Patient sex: F
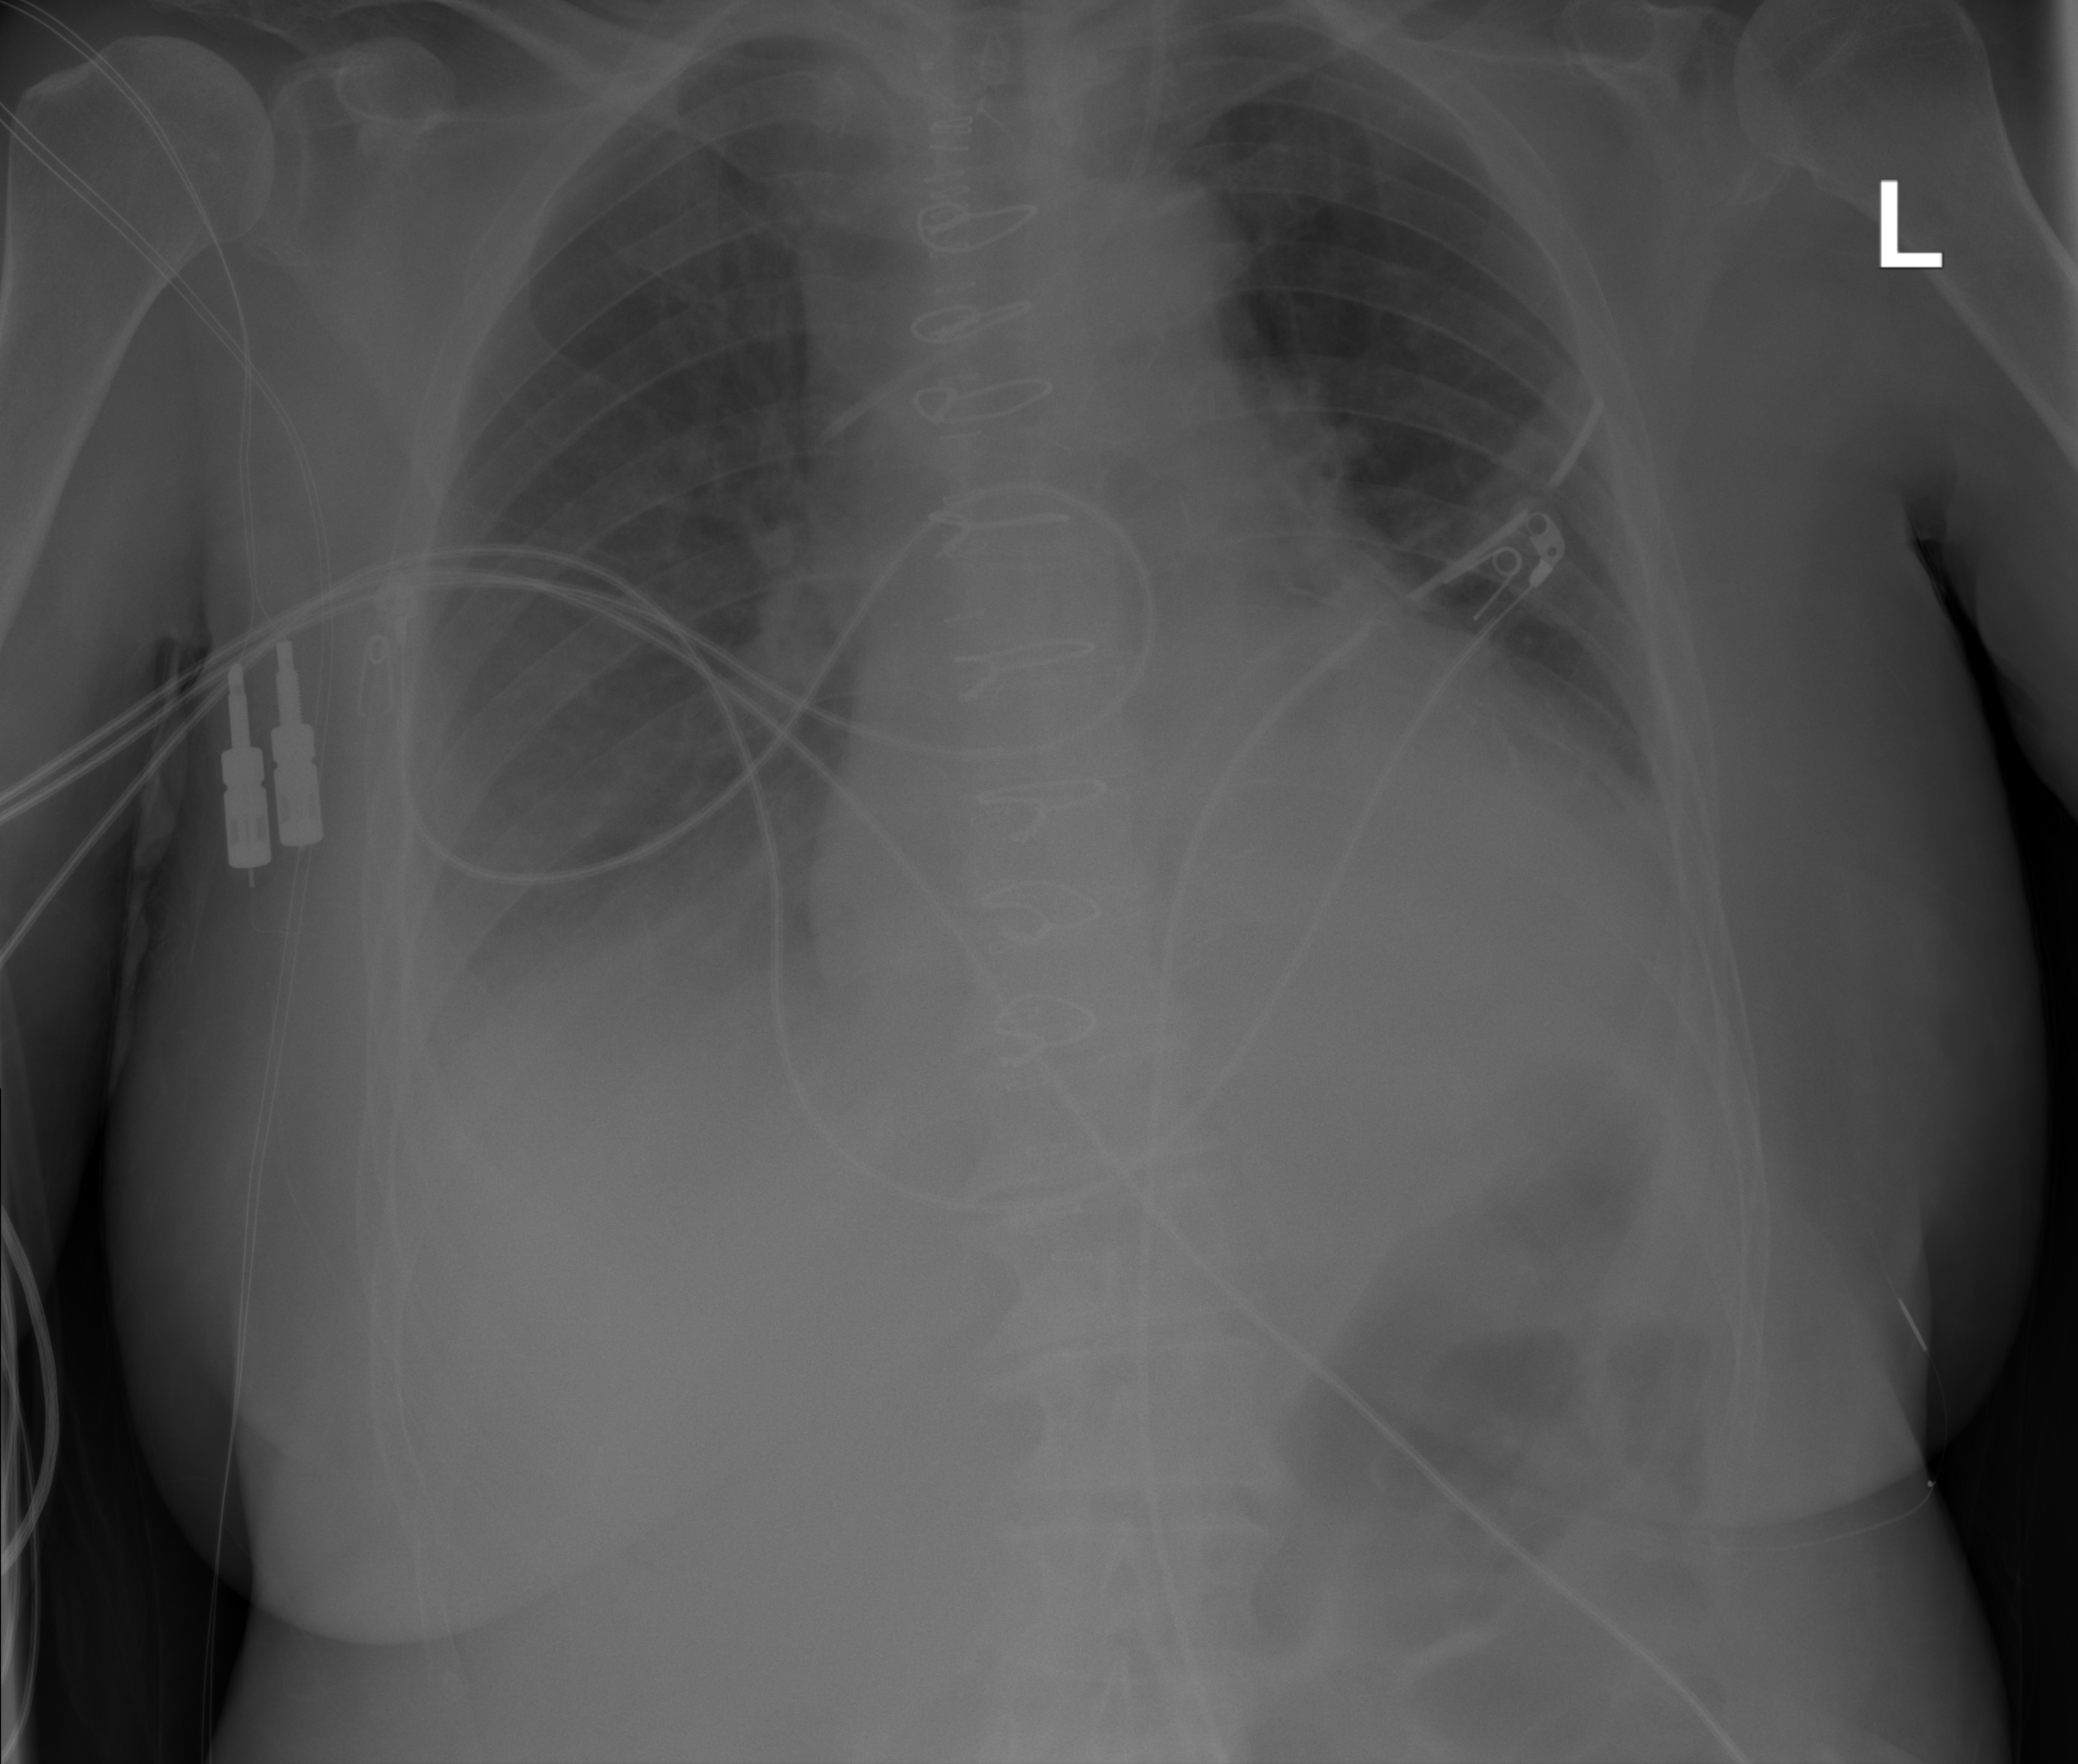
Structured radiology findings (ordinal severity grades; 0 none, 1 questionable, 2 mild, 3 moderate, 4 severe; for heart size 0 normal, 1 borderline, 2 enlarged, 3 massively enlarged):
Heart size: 2
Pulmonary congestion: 0
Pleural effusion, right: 3
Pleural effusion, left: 3
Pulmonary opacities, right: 0
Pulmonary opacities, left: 0
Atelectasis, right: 0
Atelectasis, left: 2